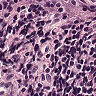
Metastatic tissue present: no